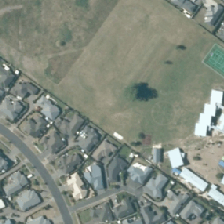
Land cover: urban_parkland